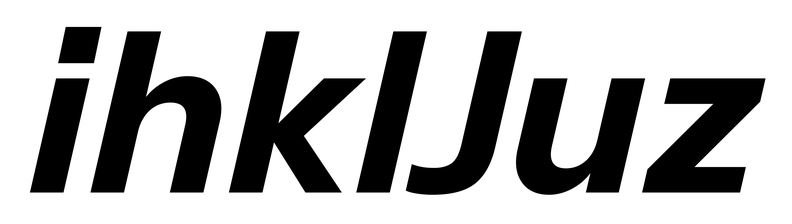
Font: InstrumentSans-Italic_Bold_Italic